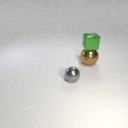
small gray metal sphere in front of large brown metal sphere